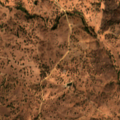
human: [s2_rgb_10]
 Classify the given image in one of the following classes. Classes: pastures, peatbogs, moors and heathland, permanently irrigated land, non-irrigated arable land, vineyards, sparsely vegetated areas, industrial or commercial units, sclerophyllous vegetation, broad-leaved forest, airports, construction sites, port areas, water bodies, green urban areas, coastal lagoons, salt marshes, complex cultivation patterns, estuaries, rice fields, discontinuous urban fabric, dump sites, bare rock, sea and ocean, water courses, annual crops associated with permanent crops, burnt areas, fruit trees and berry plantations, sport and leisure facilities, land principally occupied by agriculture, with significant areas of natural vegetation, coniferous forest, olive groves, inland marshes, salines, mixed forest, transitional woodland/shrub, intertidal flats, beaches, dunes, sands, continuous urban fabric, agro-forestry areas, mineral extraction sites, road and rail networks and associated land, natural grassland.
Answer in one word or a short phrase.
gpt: pastures, agro-forestry areas, broad-leaved forest